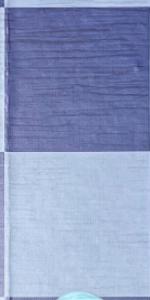
Label: Empty